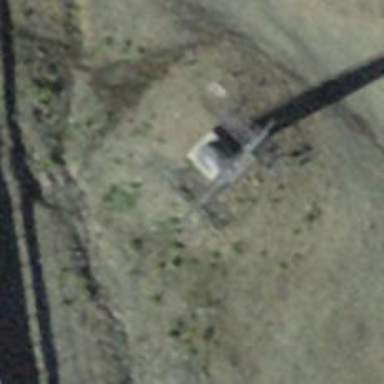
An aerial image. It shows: Pylon used for aerialway.